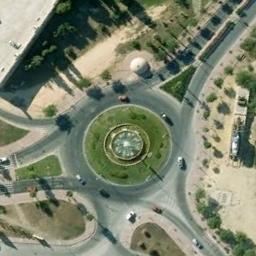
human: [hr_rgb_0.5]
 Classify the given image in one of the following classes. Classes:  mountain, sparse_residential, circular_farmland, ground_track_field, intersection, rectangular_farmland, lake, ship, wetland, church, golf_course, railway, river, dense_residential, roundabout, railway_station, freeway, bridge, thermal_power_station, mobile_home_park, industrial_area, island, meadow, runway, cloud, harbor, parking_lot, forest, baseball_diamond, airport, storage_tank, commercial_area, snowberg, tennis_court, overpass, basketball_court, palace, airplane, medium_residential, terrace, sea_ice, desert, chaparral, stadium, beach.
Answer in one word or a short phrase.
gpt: roundabout